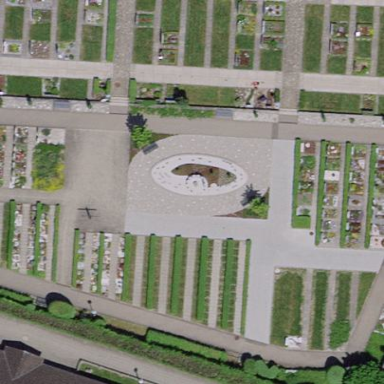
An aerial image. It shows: Graveyard.